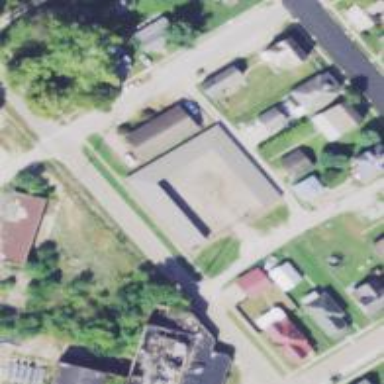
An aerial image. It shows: Storage rental shop located in building.